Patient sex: M
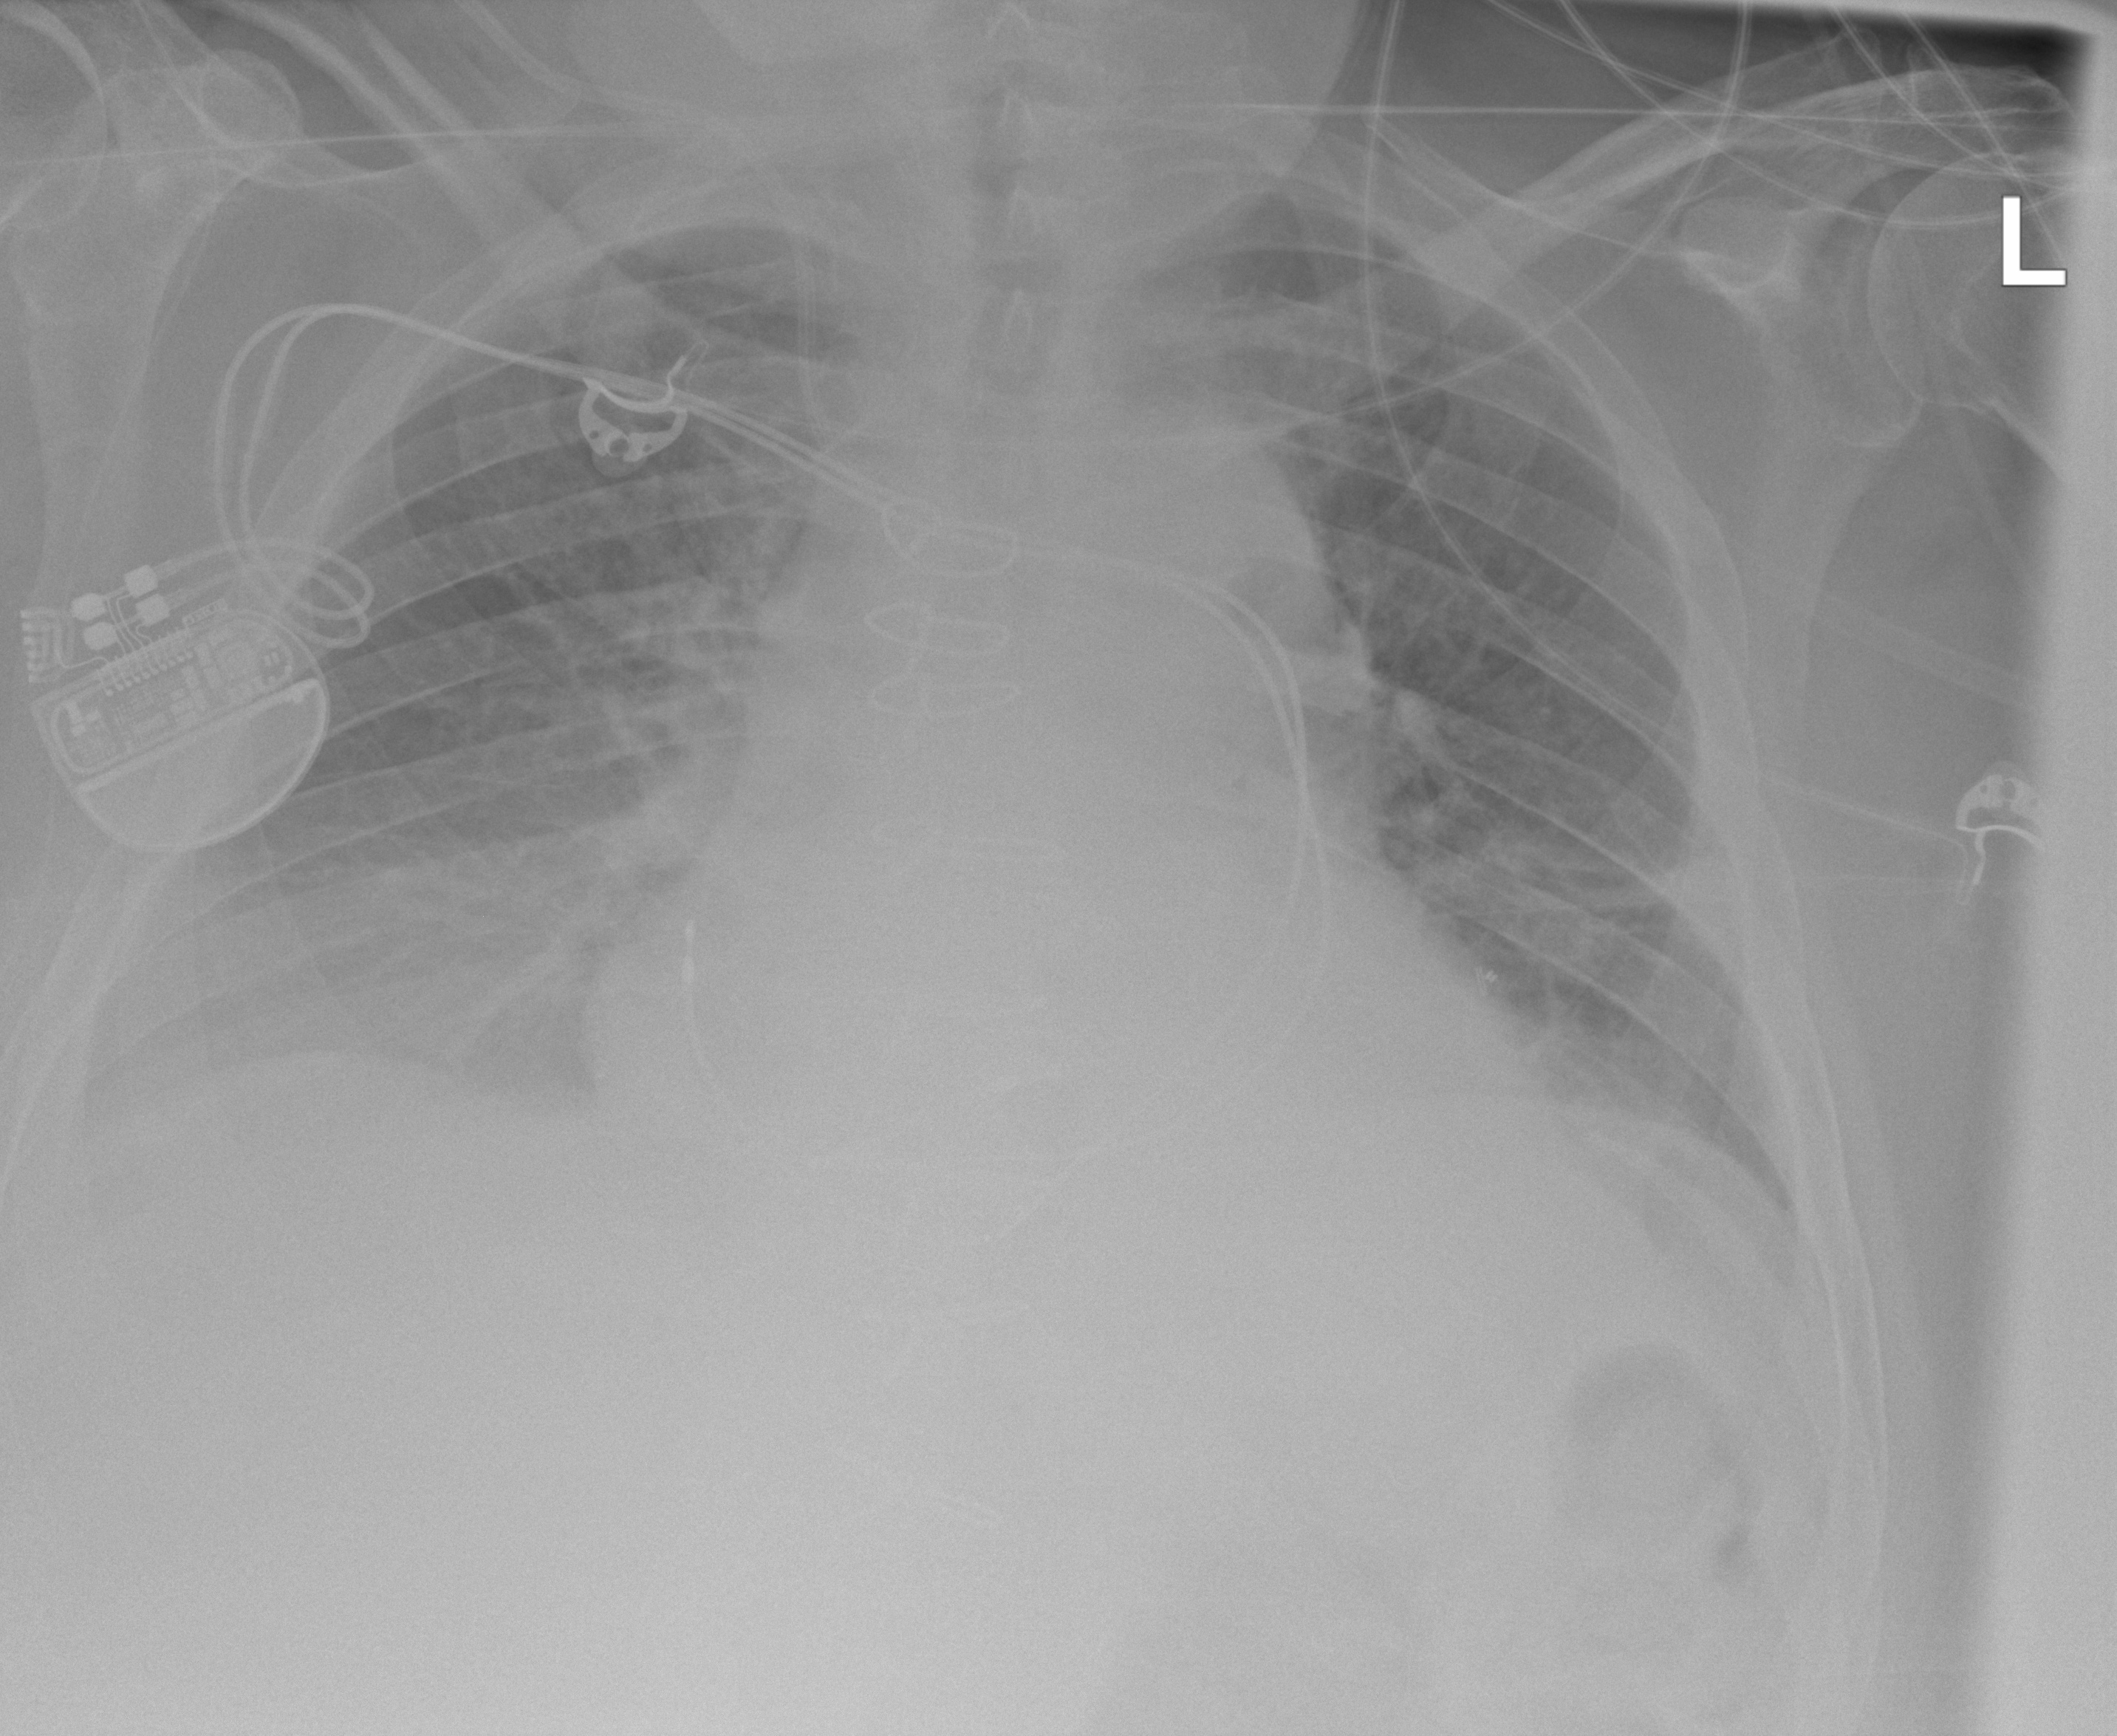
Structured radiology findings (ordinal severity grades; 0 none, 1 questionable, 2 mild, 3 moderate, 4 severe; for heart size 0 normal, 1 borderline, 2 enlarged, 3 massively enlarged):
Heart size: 2
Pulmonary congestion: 2
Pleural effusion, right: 2
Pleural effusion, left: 1
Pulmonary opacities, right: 0
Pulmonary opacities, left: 0
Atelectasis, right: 2
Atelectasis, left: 2